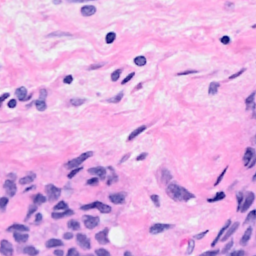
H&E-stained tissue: Breast